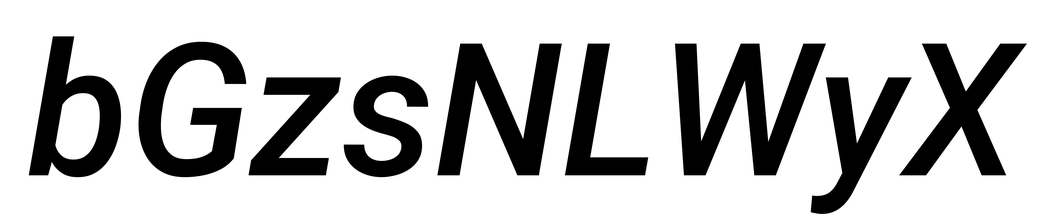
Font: Roboto-Italic_Medium_Italic